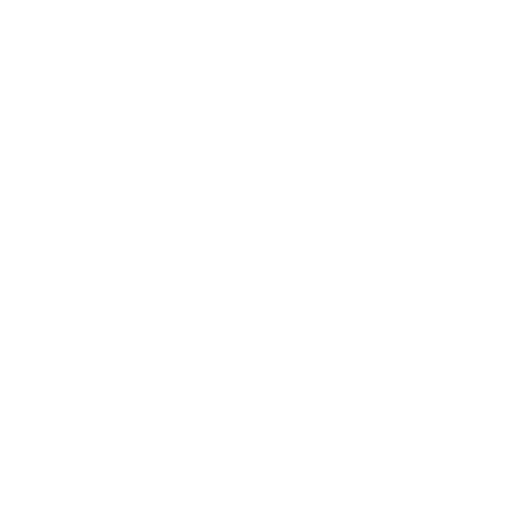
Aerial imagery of mountain in Nevada named North Timber Peak containing grassland and shrub